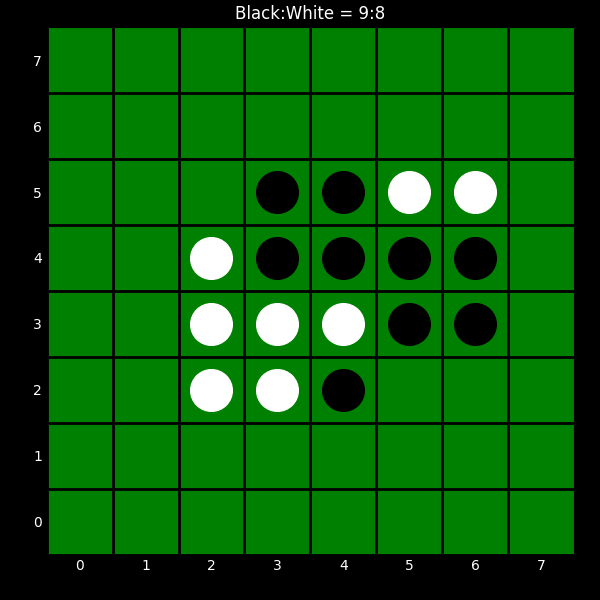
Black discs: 9
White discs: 8